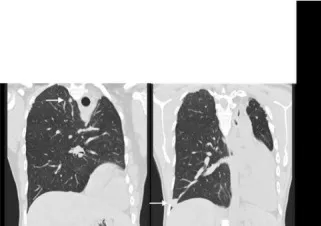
(a) CT scan of the lung of the proband. Two residual pulmonary AVMs (arrows), and only one right lung (left-sided pneumonectomy due to severe pulmonary AVM at age 10).
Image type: radiology (ct)